Field crop: maize
Growth stage: 2
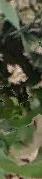
Species: maize